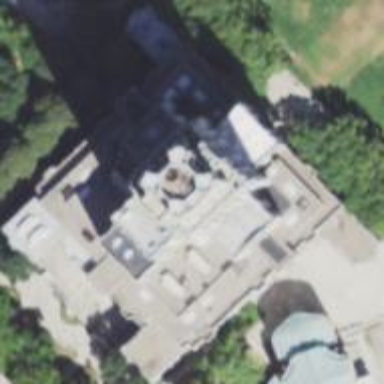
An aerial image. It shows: Historic university building with flat roof. It is tourist attraction.